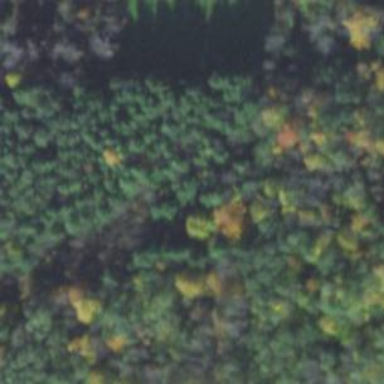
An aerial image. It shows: Woodland with needle-leaved trees.